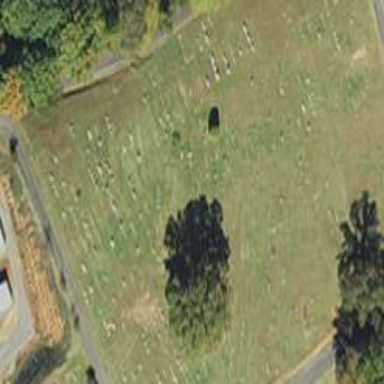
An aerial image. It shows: Cemetery.